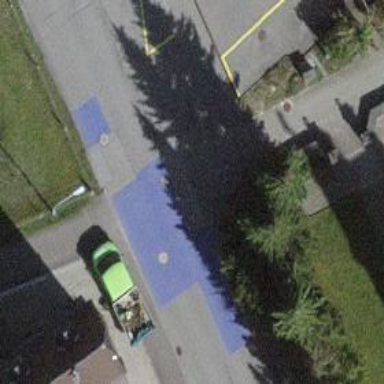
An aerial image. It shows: Marked road crossing with blue surface markings.